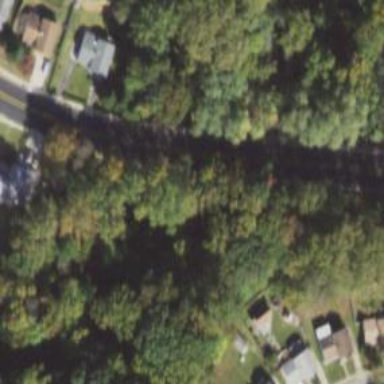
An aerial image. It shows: Culvert tunnel.